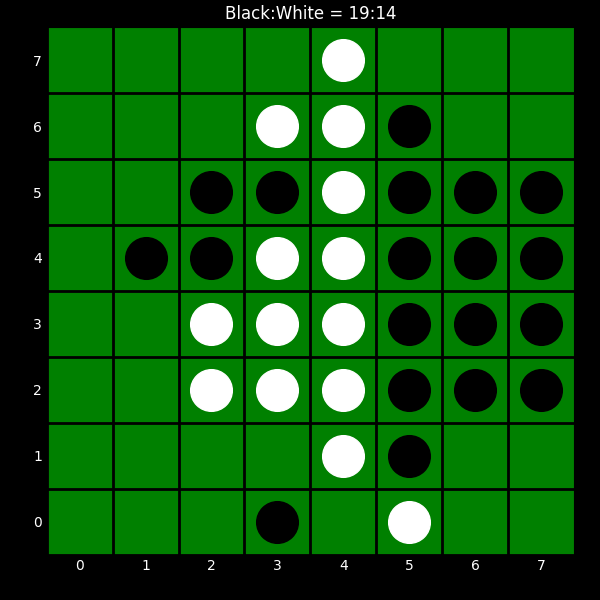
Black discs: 19
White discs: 14